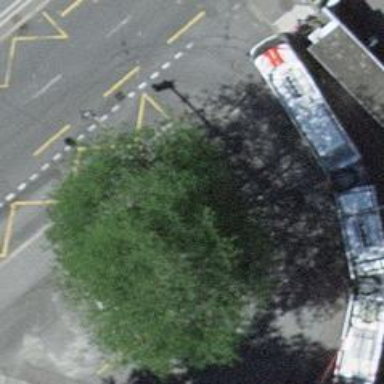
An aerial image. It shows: Trolleybus bus stop with asphalt surface. It features platform for public transport.